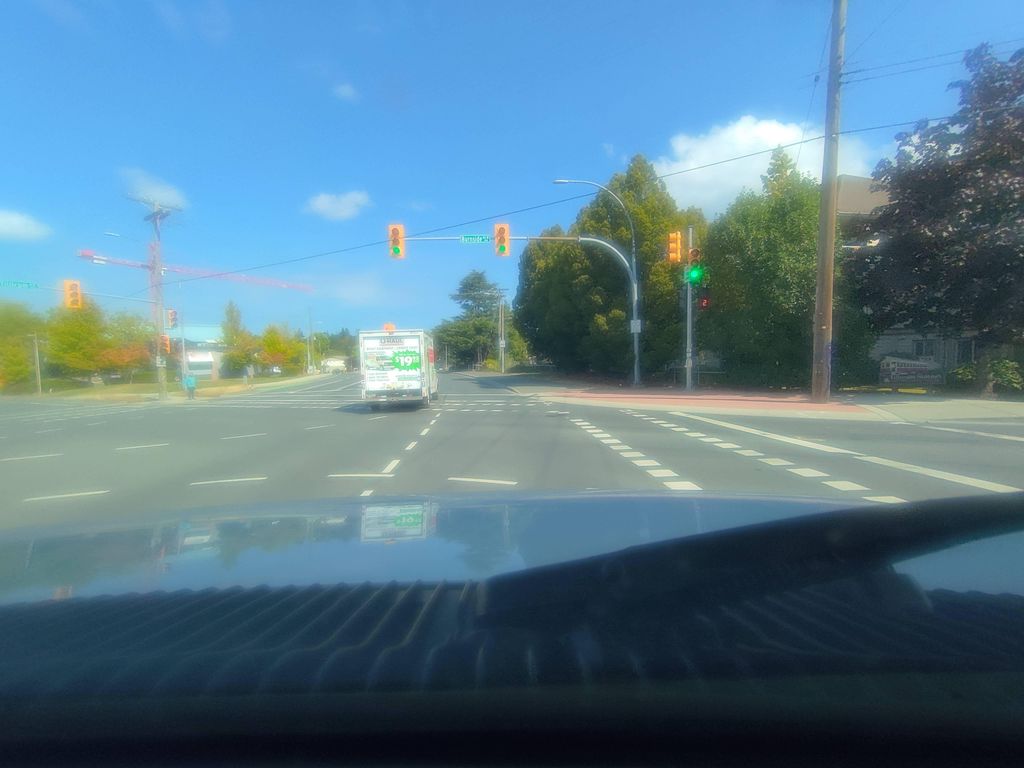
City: victoria